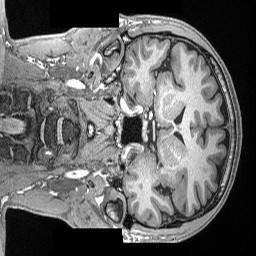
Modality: T1w
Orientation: coronal
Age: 29
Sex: male
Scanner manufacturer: siemens
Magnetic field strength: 3 T
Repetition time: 2.17 s
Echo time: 0.00169 s